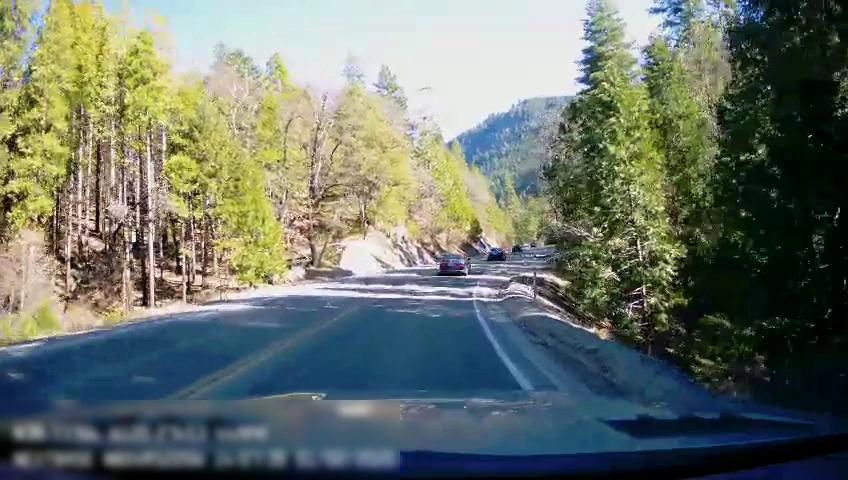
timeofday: Day
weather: Sunny
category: Drivable Space
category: Vehicles | Car
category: Vehicles | Car
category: Lanes | Opposite Lane
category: Lanes | Opposite Lane
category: Lanes | Current Lane
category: Lanes | Current Lane